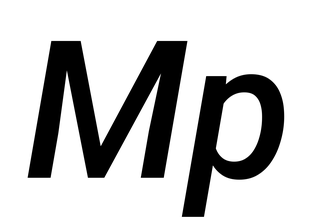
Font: Roboto-Italic_Medium_Italic